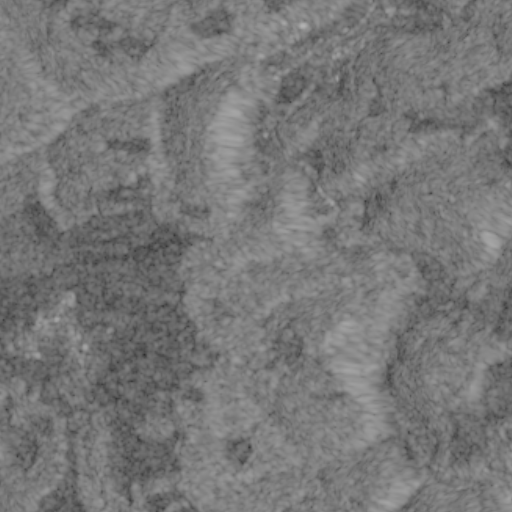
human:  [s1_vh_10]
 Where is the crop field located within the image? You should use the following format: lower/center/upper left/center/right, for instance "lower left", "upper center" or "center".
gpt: The crop field is located in the upper right of the image.
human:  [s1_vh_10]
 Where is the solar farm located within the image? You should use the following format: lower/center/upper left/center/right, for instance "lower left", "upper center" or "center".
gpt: The solar farm is located in the upper right of the image.
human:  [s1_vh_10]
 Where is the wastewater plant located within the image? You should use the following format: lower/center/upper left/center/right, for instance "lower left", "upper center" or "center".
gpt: The wastewater plant is located in the upper center of the image.
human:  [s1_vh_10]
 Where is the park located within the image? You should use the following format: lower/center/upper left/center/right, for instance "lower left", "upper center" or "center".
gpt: There is no park in the image.

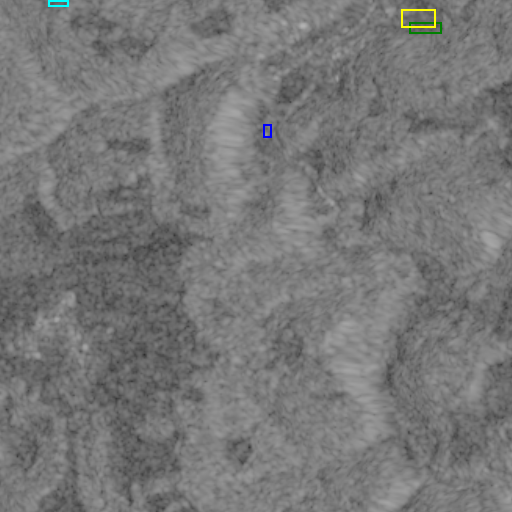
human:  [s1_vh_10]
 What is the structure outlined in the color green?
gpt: The structure outlined in green is a crop field.
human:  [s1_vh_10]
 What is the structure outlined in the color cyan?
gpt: The structure outlined in cyan is a park.
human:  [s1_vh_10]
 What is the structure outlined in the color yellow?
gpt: The structure outlined in yellow is a solar farm.
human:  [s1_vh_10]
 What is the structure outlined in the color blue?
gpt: The structure outlined in blue is a wastewater plant.
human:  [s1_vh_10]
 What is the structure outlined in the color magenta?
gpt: There is no magenta outline.